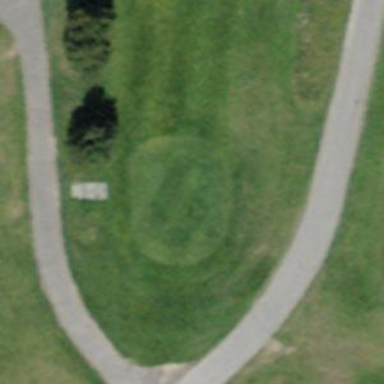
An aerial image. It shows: Blue tee at the golf course.